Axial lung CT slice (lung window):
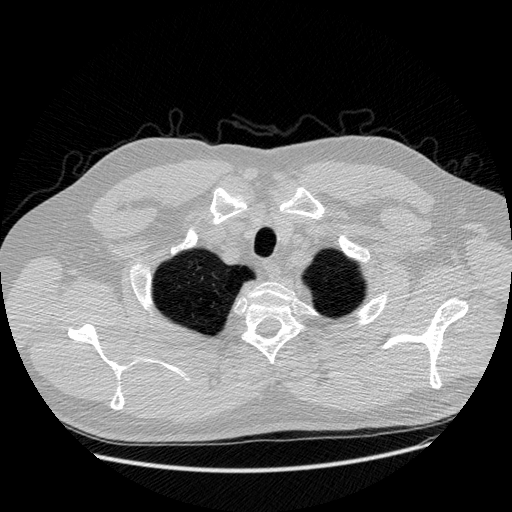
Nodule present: no